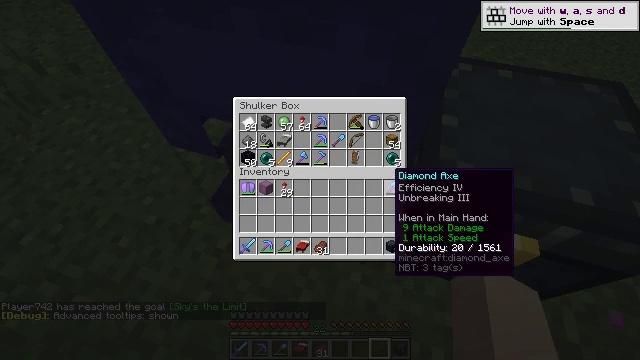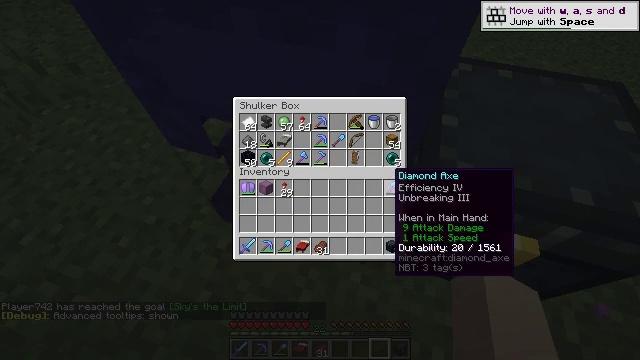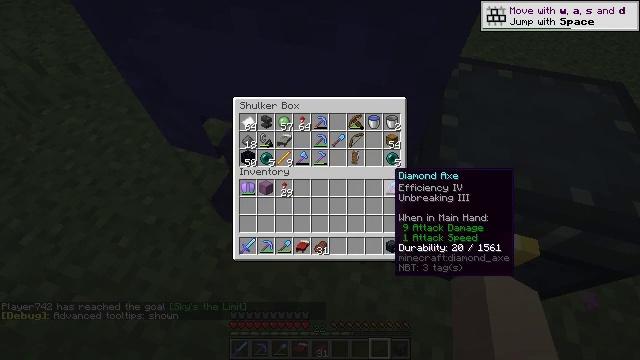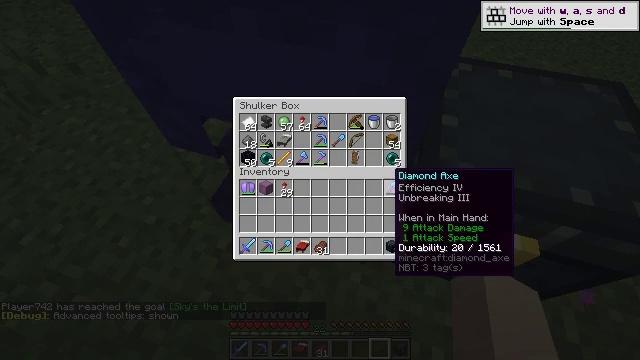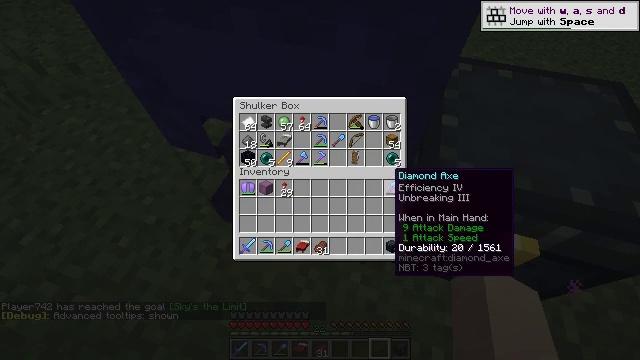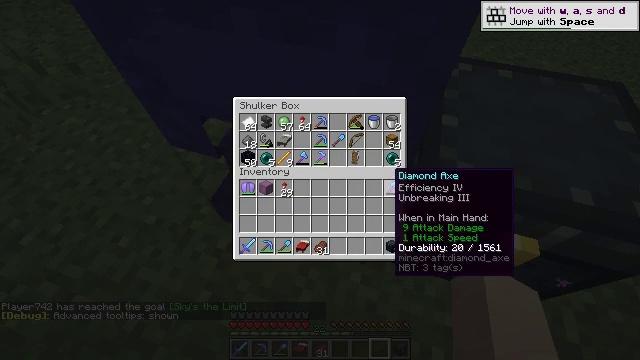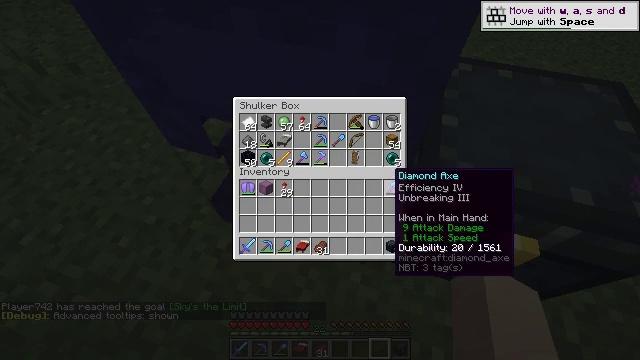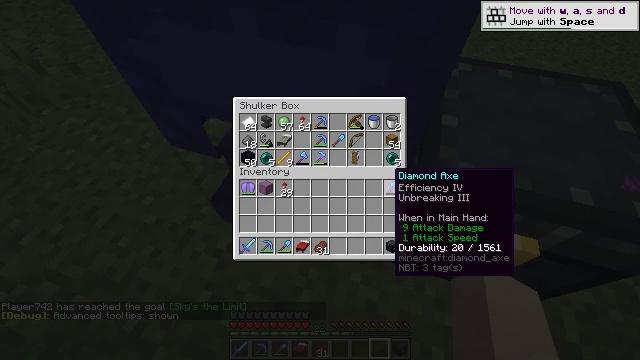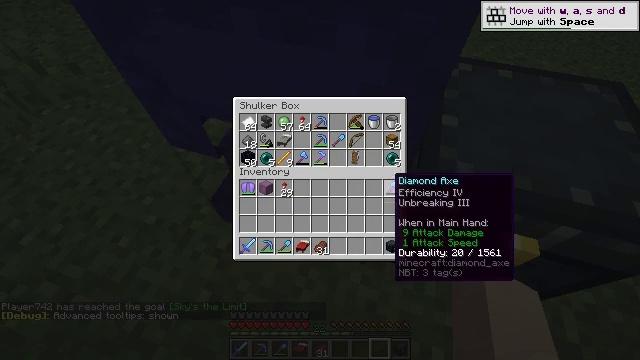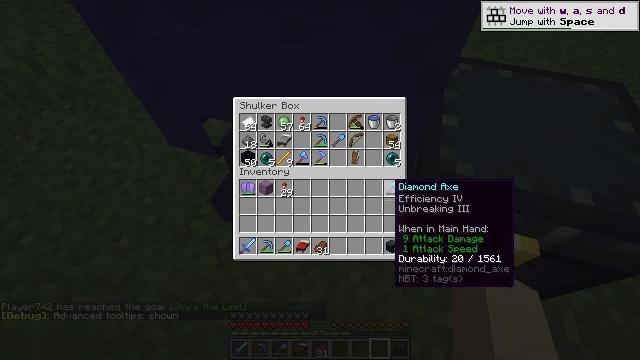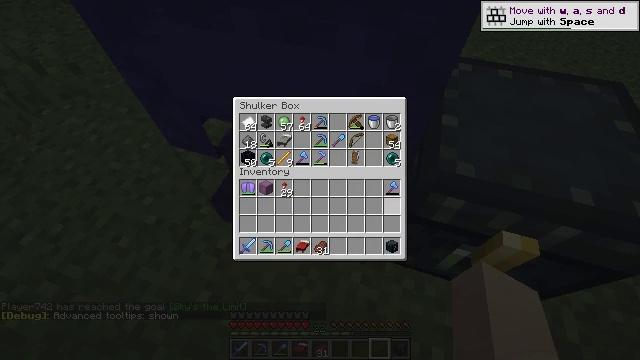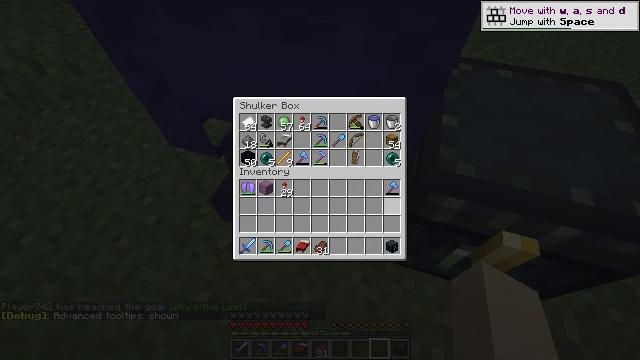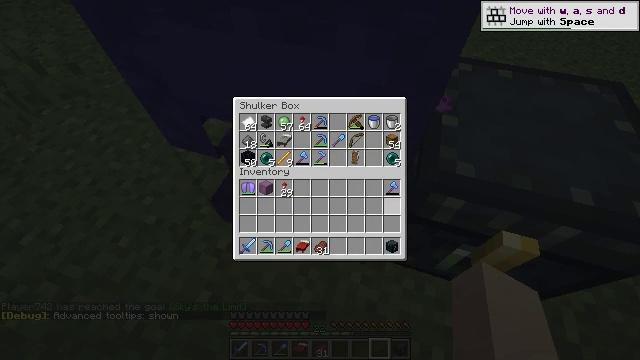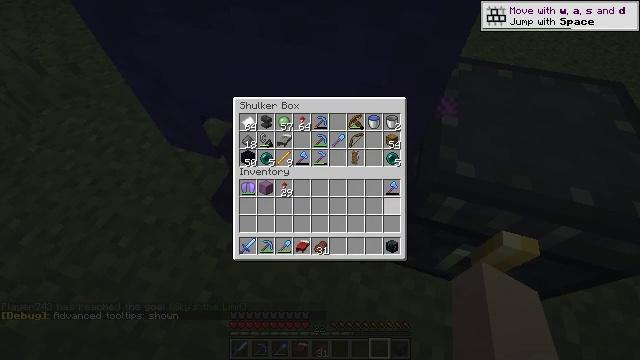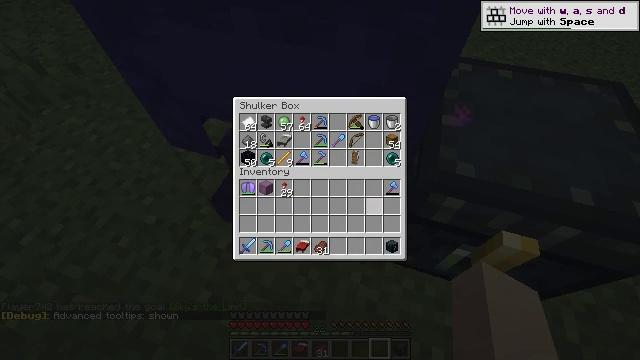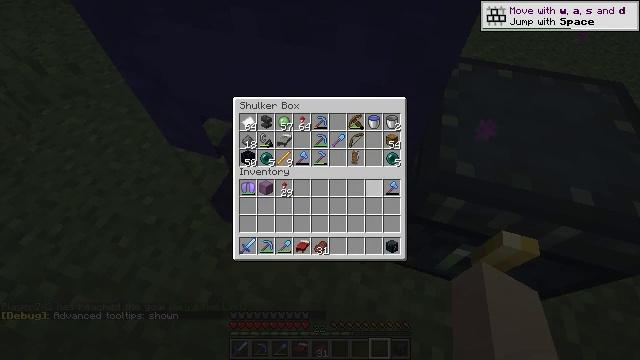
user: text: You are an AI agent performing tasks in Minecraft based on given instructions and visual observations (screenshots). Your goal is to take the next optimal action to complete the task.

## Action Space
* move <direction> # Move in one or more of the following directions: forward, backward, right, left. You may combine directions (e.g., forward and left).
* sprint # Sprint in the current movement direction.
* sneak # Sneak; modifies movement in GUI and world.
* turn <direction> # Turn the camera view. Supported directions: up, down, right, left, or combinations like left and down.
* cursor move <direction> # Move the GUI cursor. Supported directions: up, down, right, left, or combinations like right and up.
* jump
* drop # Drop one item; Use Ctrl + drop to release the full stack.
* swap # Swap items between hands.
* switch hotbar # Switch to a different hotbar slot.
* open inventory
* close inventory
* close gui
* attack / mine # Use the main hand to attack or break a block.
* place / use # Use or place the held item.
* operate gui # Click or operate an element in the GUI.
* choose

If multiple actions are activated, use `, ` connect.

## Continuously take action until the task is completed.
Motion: motion action
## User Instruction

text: Mine the blue shulker box.
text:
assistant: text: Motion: no_op
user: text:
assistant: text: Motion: no_op
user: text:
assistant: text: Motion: no_op
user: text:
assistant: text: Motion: no_op
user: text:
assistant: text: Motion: no_op
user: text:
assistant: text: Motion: no_op
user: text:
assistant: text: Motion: no_op
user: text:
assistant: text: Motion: no_op
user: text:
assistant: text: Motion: no_op
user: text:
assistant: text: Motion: no_op
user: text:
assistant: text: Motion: no_op
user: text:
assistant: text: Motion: no_op
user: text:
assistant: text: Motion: no_op
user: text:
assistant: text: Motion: cursor move left
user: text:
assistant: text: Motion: cursor move up
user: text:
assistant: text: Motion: cursor move up
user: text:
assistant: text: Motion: cursor move up
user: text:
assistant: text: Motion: cursor move left and up
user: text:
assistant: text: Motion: cursor move left and up
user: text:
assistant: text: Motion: no_op
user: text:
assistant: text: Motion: no_op
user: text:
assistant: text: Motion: cursor move down
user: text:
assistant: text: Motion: cursor move down
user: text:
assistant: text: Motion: cursor move down
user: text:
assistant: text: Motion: no_op
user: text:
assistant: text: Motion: no_op
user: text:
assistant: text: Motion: no_op
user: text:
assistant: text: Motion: no_op
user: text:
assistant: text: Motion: no_op
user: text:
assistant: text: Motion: no_op